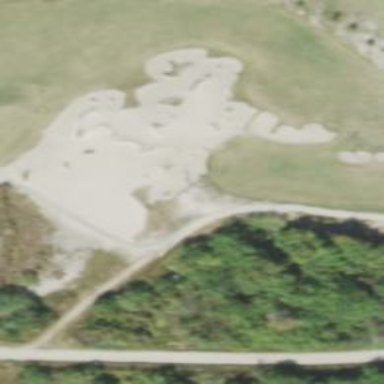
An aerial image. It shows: Bunker on golf course.